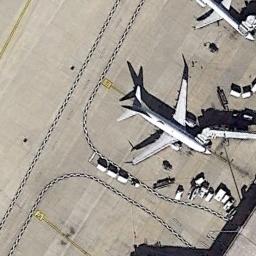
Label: airplane